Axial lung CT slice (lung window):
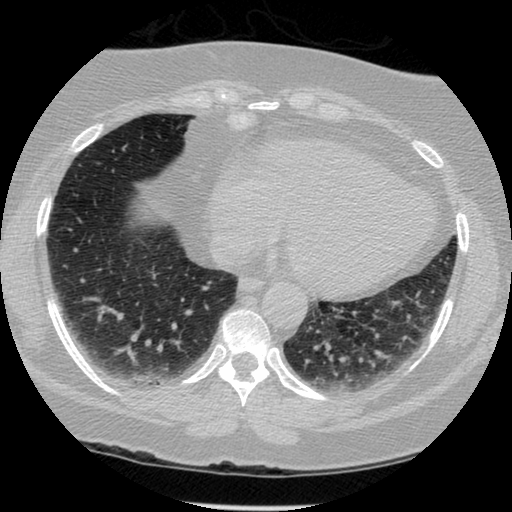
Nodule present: no